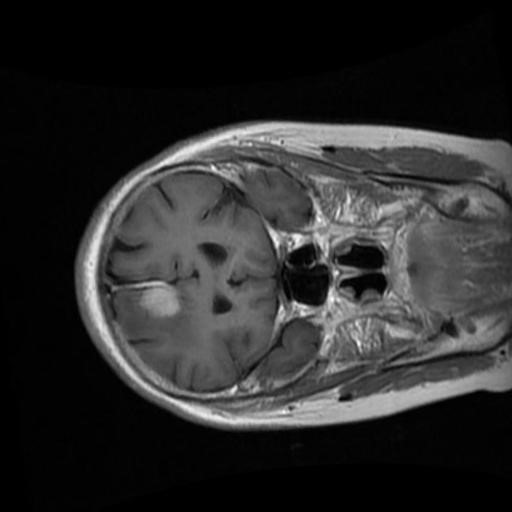
Label: brain_menin